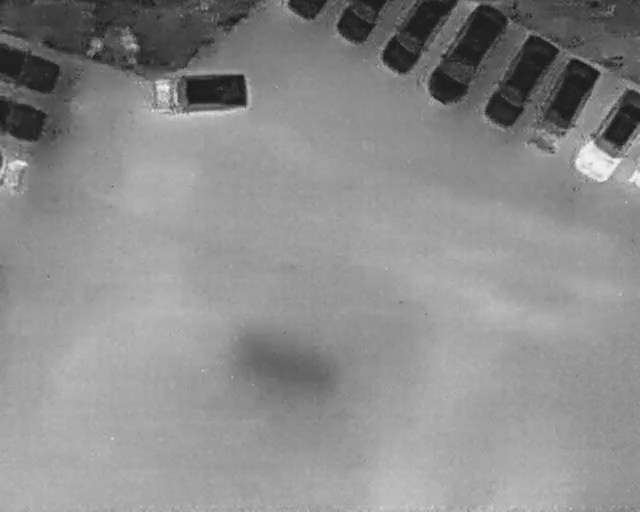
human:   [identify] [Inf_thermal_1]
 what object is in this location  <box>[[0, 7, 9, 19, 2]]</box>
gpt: <ref>1 large car at the top left</ref>

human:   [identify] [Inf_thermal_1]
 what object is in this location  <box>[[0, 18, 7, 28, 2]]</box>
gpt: <ref>1 medium car at the top left</ref>